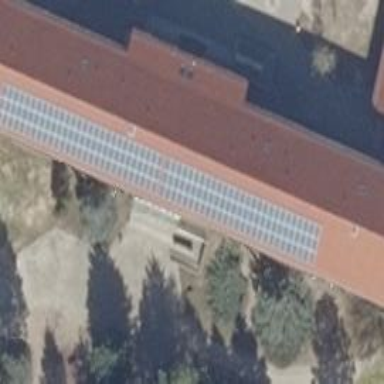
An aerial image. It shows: School building with gabled roof.